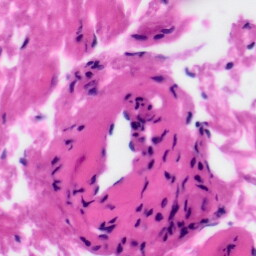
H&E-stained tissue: Tonsil